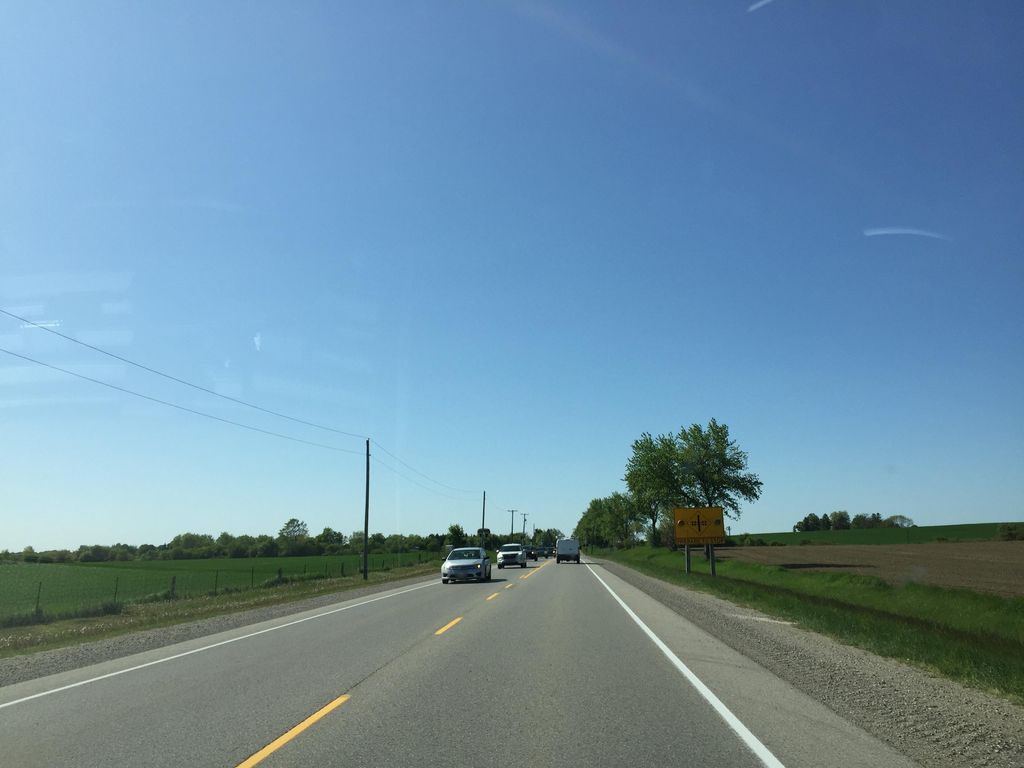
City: kitchener-waterloo